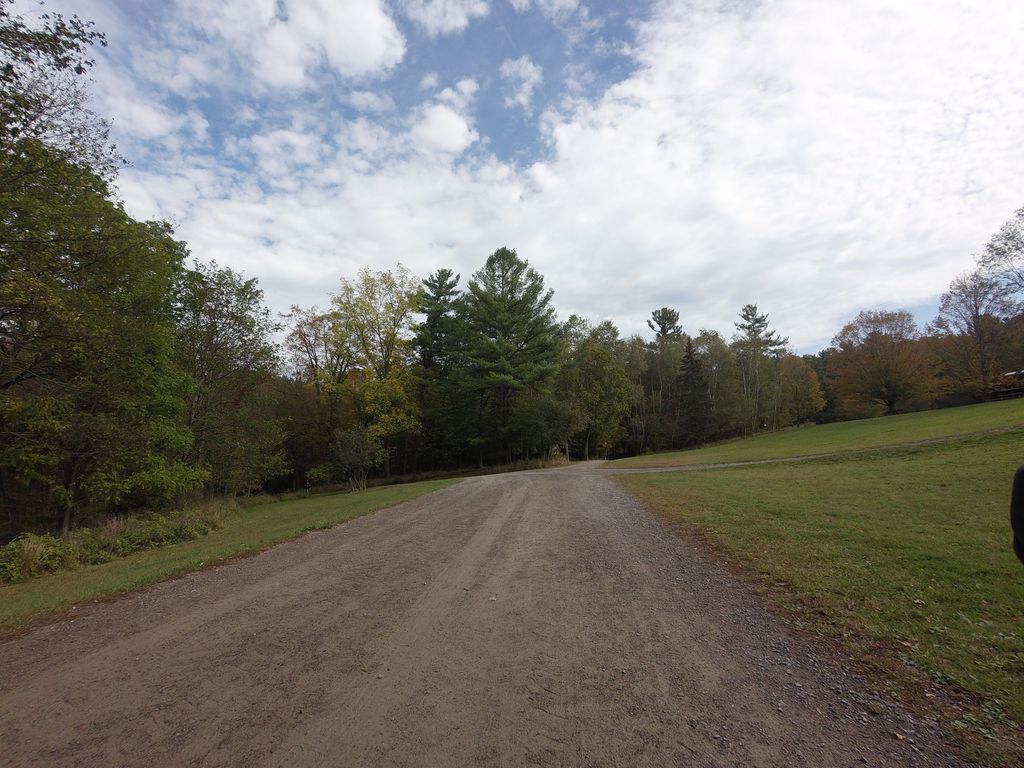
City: hamilton